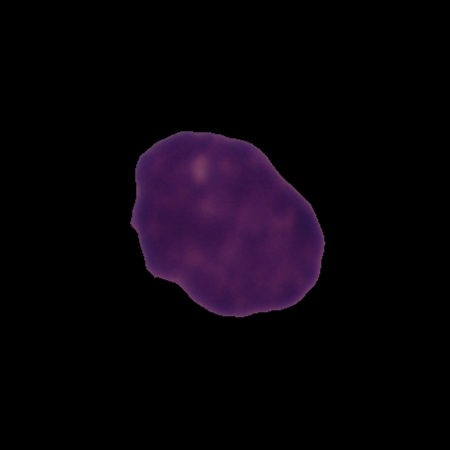
Label: healthy